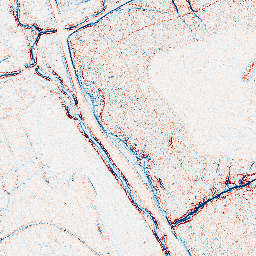
Category: classical
Decomposition family: uniform
Decomposition parameters: size: 3
Upsampling method: cubic_catmull_rom
Upsampling parameters: scale: 4
Upsampling scale: 4